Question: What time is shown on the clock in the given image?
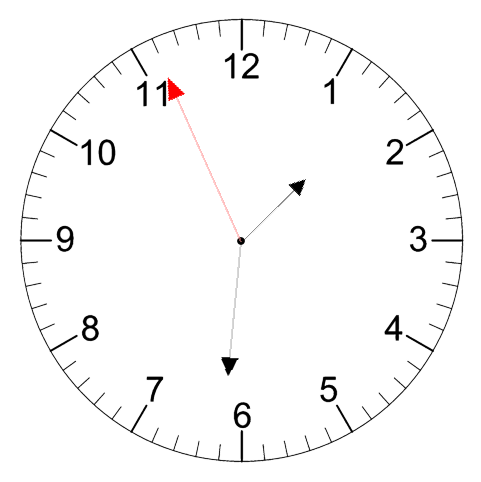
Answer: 01:30:56